Question: I have the following code that basically takes an image and puts it on pixels, in other words takes each pixel of the image and creates a 10x10 "pixel" which includes the whitespace between them, as shown below:

This becomes amazingly slow and I was wondering if that is just normal or am I doing some redundant operation?
'''
import numpy as np
from scipy.misc import lena
import matplotlib.pyplot as plt
def rect(x, y):
res = (np.abs(x) < .5)*(np.abs(y) < .5)
return res
def placeOnSLM(FF, image):
step = .1
x, y = np.mgrid[0:image.shape[0]+step:step, 0:image.shape[1]+step:step]
outImage = np.zeros(x.shape)+np.min(image)
for ix in range(image.shape[0]):
print ix,'of',image.shape[0]
for iy in range(image.shape[1]):
outImage[(np.abs(x-ix-.5)/FF < .5) * (np.abs(y-iy-.5)/FF < .5)] = image[ix, iy]
# outImage += image[ix, iy]*rect((x-ix-.5)/FF, (y-iy-.5)/FF)
return outImage
if __name__ == '__main__':
num = 10
image = placeOnSLM(.9, lena()[:num,:num])
plt.imshow(lena()[:num,:num],'gray', interpolation='none')
plt.colorbar()
plt.figure()
plt.imshow(image,'gray',interpolation='none')
plt.colorbar()
plt.show()
'''
EDIT:
The OS I'm using is Ubuntu 13.10
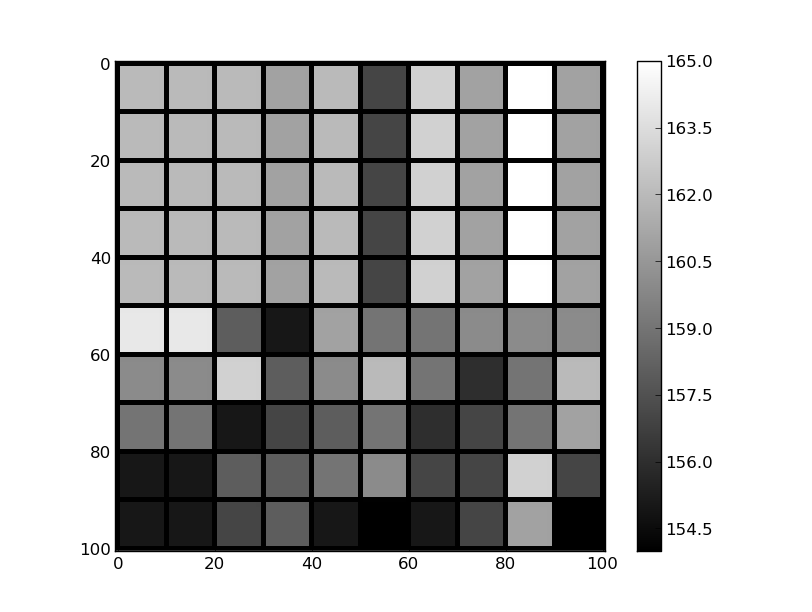
Answer: Your big processing step is here:
'''
for ix in range(image.shape[0]):
print ix,'of',image.shape[0]
for iy in range(image.shape[1]):
outImage[(np.abs(x-ix-.5)/FF < .5) * (np.abs(y-iy-.5)/FF < .5)] = image[ix, iy]
'''
Your runtime is 'O(n^2)', as you correctly mention in your comments. A 1s runtime for 'n = 10' should to 100s. However, you don't take into account the memory hit caused by the stored image. Every time you go through that inner 'for' loop, you add a chunk of pixels to your image. For small values of 'n', this isn't a huge issue, but for larger values of 'n' this adds up to a lot of space (proportional to 'n*n' to be exact!). You don't mention your OS but it might be worthwhile to check on the memory usage of Python at these larger values of 'n'. You may see a threshold at which operations start to take a longer (i.e. don't scale well to the runtime of your code).
Good luck!
Curiosity got the best of me and I wanted to see how it'd work on my machine. I did a quick (although with large 'n', not-so-quick) runtime analysis.
Red = actual, blue = using ideal n^2 runtime
, log scale

As you can pretty clearly see, happens at around n=60. My memory usage hit ~80-90% right around there and stayed in the 90% range for the rest of the runs. My best guess is that it's due to the image itself in memory, because the CPU usage was also really high during those runs.
:
Turns out the large bottleneck is created by this line
'''
outImage[(np.abs(x-ix-.5)/FF < .5) * (np.abs(y-iy-.5)/FF < .5)] = image[ix, iy]
'''
Replacing it with the following code speeds things up significantly:
'''
ixD = int(np.ceil((-FF/2 + ix + .5)*10))
ixU = int(np.ceil((FF/2 + ix + .5)*10))
iyD = int(np.ceil((-FF/2 + iy + .5)*10))
iyU = int(np.ceil((FF/2 + iy + .5)*10))
outImage[ixD:ixU, iyD:iyU] = image[ix, iy]
'''